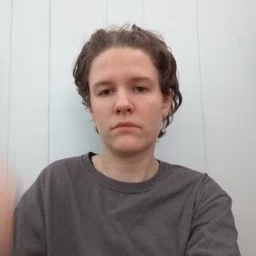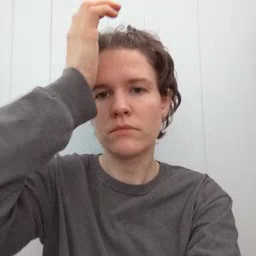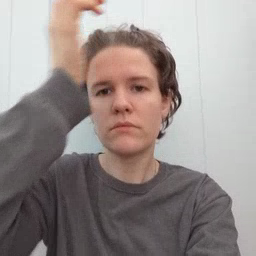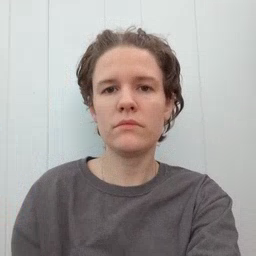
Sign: garbage